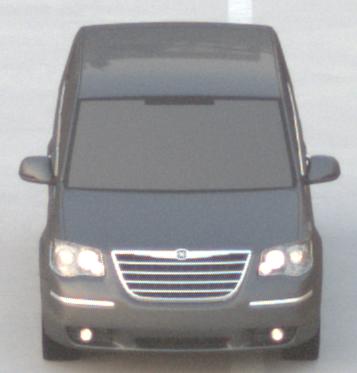
Make: Chrysler
Model: Grand Voyager 3.8
Detailed model: Grand Voyager
Model produced from: 2008/03
Model produced until: 2010/12
Doors: 5
Color: gray
Road condition: dry road
Daytime: dawn
Contrast: low contrast